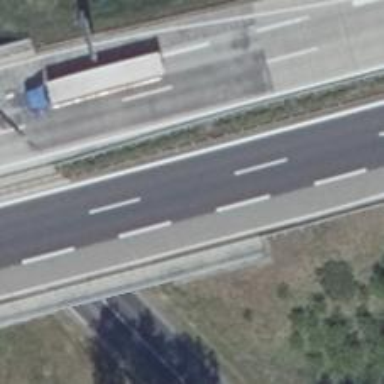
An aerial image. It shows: Motorway bridge with asphalt surface.